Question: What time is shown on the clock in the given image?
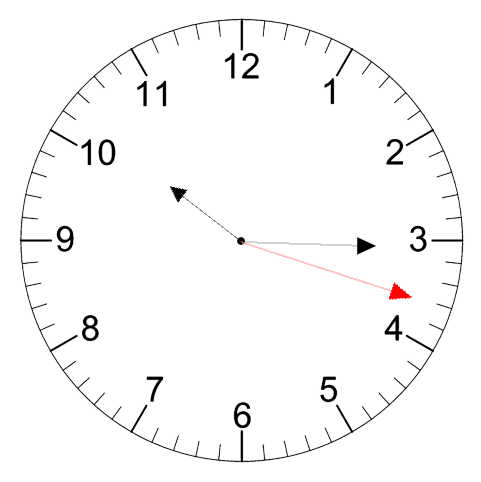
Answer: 10:15:18